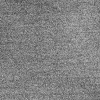
Atmospheric dust classification: dusty